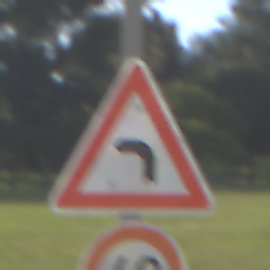
Verkehrszeichen: KurveLinks
Zusatzzeichen unten: Geschwindigkeit40
Umgebung: Outdoor, Nature
Tageszeit: MorningAfternoon
Wetter: PartlyCloudy
Licht: Natural
Jahreszeit: NotSpecified
Kontrast: HighContrast